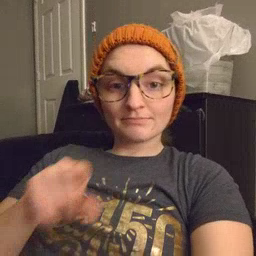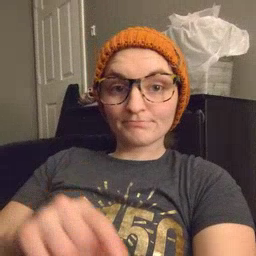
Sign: hesheit